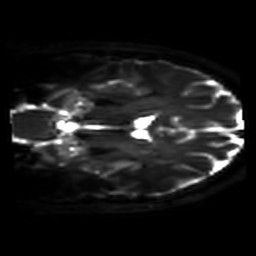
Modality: DWI
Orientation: coronal
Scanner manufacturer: philips
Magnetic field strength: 7 T
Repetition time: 9.612 s
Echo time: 0.073 s